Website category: university
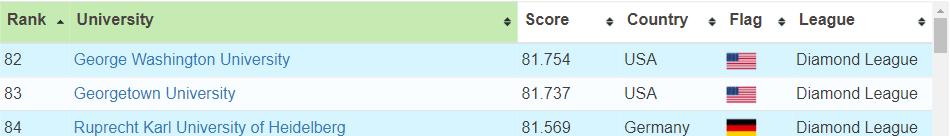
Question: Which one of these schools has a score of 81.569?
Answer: Ruprecht Karl University of Heidelberg

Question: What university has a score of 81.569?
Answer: Ruprecht Karl University of Heidelberg

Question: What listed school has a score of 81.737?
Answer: Georgetown University

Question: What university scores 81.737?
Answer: Georgetown University

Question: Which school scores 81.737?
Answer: Georgetown University

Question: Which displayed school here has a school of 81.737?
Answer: Georgetown University

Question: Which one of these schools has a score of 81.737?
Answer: Georgetown University

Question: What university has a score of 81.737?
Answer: Georgetown University

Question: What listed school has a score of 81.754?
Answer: George Washington University

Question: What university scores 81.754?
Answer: George Washington University

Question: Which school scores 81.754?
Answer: George Washington University

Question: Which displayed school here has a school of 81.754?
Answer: George Washington University

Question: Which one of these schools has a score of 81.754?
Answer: George Washington University

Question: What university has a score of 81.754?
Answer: George Washington University

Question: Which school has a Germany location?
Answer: Ruprecht Karl University of Heidelberg

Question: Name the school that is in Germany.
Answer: Ruprecht Karl University of Heidelberg

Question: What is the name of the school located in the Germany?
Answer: Ruprecht Karl University of Heidelberg

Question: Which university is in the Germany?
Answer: Ruprecht Karl University of Heidelberg

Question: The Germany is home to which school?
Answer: Ruprecht Karl University of Heidelberg

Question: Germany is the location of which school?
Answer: Ruprecht Karl University of Heidelberg